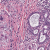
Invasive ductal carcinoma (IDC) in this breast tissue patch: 0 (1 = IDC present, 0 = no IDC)